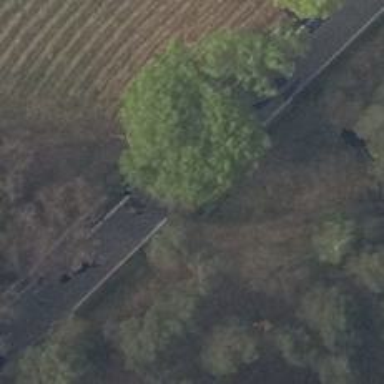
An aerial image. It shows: Secondary road with asphalt surface passing over bridge.